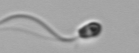
Label: flagellate